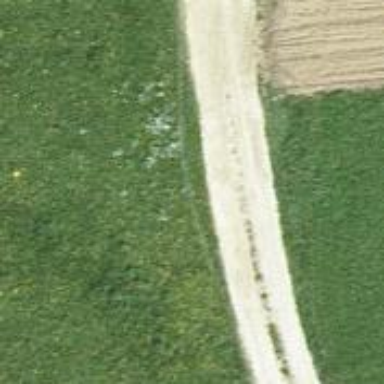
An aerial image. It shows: Track with grade 1 quality.